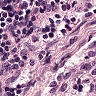
Metastatic tissue present: no